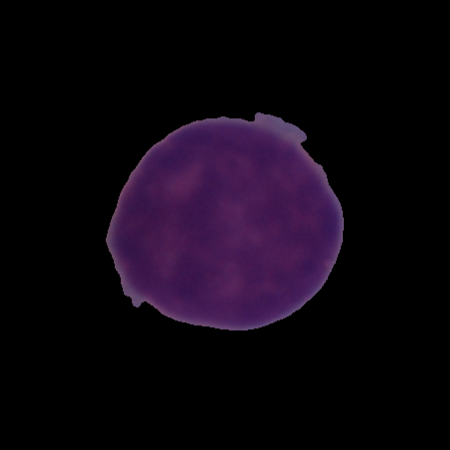
Label: cancer